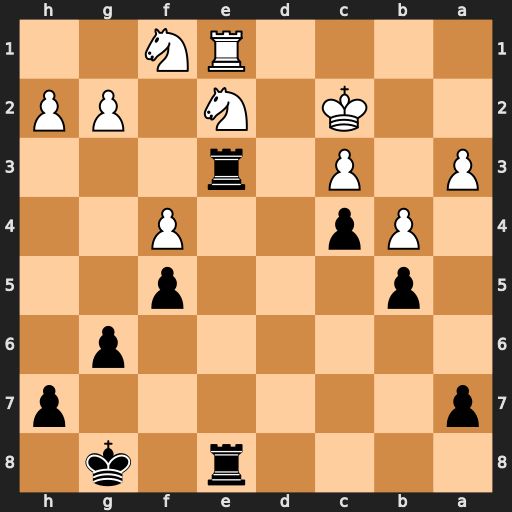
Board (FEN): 4r1k1/p6p/6p1/1p3p2/1Pp2P2/P1P1r3/2K1N1PP/4RN2
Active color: b
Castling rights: -
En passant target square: -
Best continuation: Rxe2+ Rxe2 Rxe2+